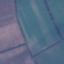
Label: AnnualCrop